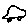
Label: car